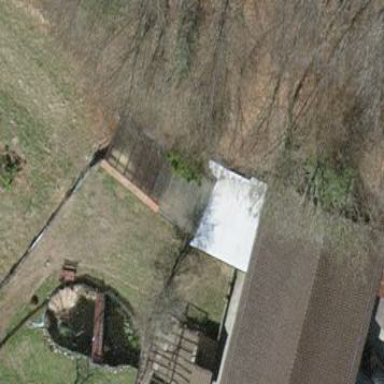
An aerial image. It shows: Shed building.